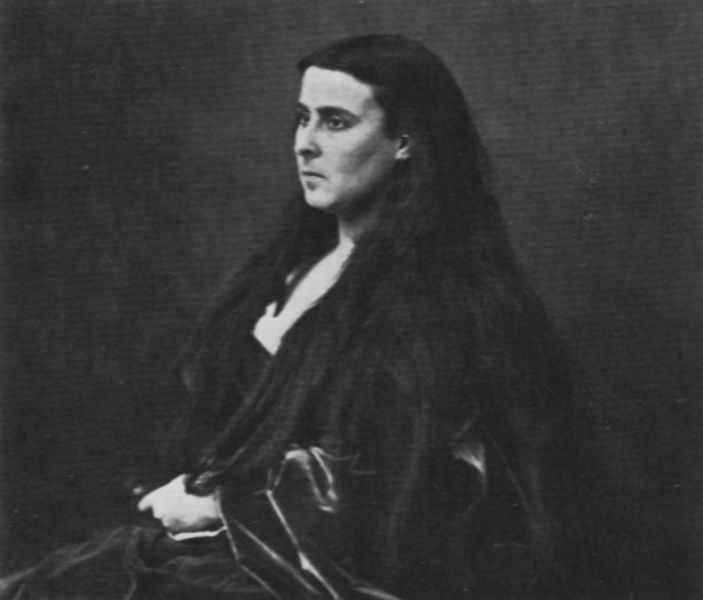
Titel: Herzogin von Medina Coeli
Künstler: Atelier Nadar
Institution: unbekannt
Schlagwörter: dunkel, hand, kopf, schatten, umhang, weiß, sitzen, ausschnitt, brust, finger, frau, frisur, grau, haar, hintergrund, kleid, licht, mund, nase, ohr, profil, schwarz, stirn, blick, dame, bart, jung, wand, augen, bluse, falten, gesicht, halten, kragen, lang, samt, ärmel, bild, bildnis, hals, hände, portrait, porträt, gewand, haare, halbfigur, lange haare, mantel, sitzend, person, dekollete, dekoltee, en face, kinn, lippen, locken, seide, traurig, seitlich, düster, haltung, ernst, streng, atelier, robe, glänzend, wange, foto, fotografie, photographie, schwarze haare, offen, links, schwarz weiss, photo, halbprofil, dukel, persönlichkeit, abzug, erinnerung, haltend, aufnahme, haartracht, fot, schauspielerin, photografie, and, inn, geischt, sissi, früh, bekannt, duck, frau cape, lickt, duunkel, sw, frau#, ogffen, spanung